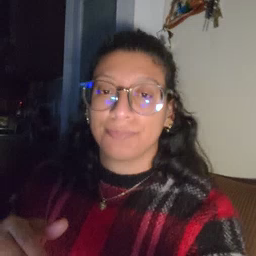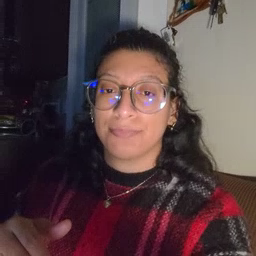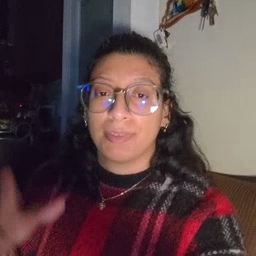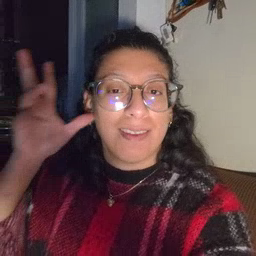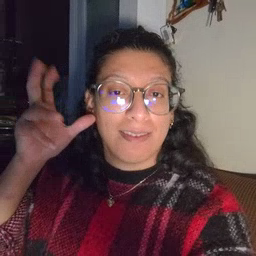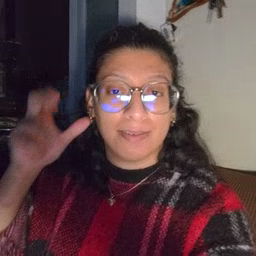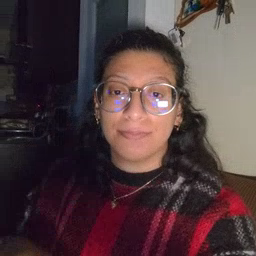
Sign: listen